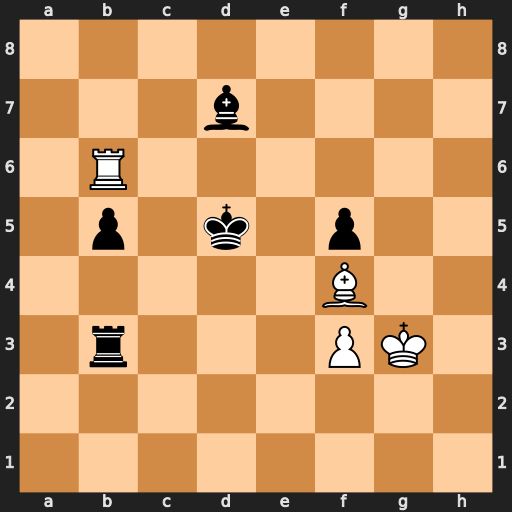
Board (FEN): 8/3b4/1R6/1p1k1p2/5B2/1r3PK1/8/8
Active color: w
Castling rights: -
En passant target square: -
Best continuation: Rd6+ Kc5 Rxd7